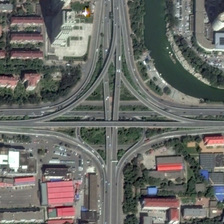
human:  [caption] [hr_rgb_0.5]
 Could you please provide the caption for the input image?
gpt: many buildings and green trees are near a viaduct .

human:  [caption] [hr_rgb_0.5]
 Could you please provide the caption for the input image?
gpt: many buildings and green trees are near a viaduct .

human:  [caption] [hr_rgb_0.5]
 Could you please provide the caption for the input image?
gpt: many buildings and green trees are near a viaduct .

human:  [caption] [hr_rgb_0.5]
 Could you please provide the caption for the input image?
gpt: many buildings and green trees are near a viaduct .

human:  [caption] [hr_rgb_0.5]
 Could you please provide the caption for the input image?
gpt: many buildings and green trees are near a viaduct .